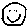
Label: smiley face